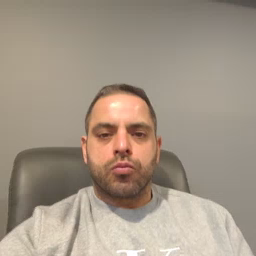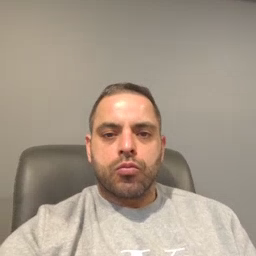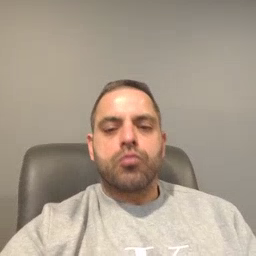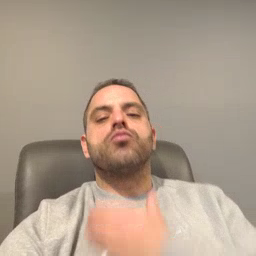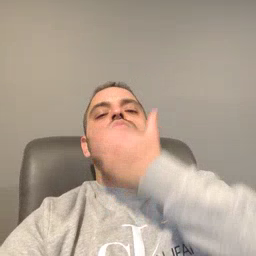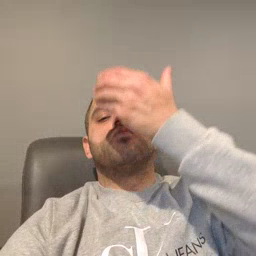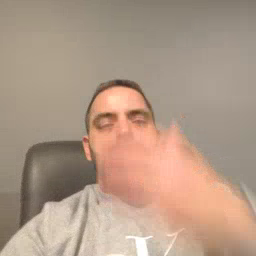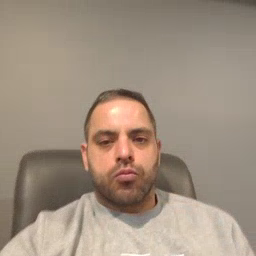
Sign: giraffe